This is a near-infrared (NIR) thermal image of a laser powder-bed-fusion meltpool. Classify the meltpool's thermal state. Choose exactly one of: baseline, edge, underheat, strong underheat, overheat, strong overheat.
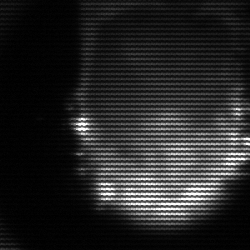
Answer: baseline